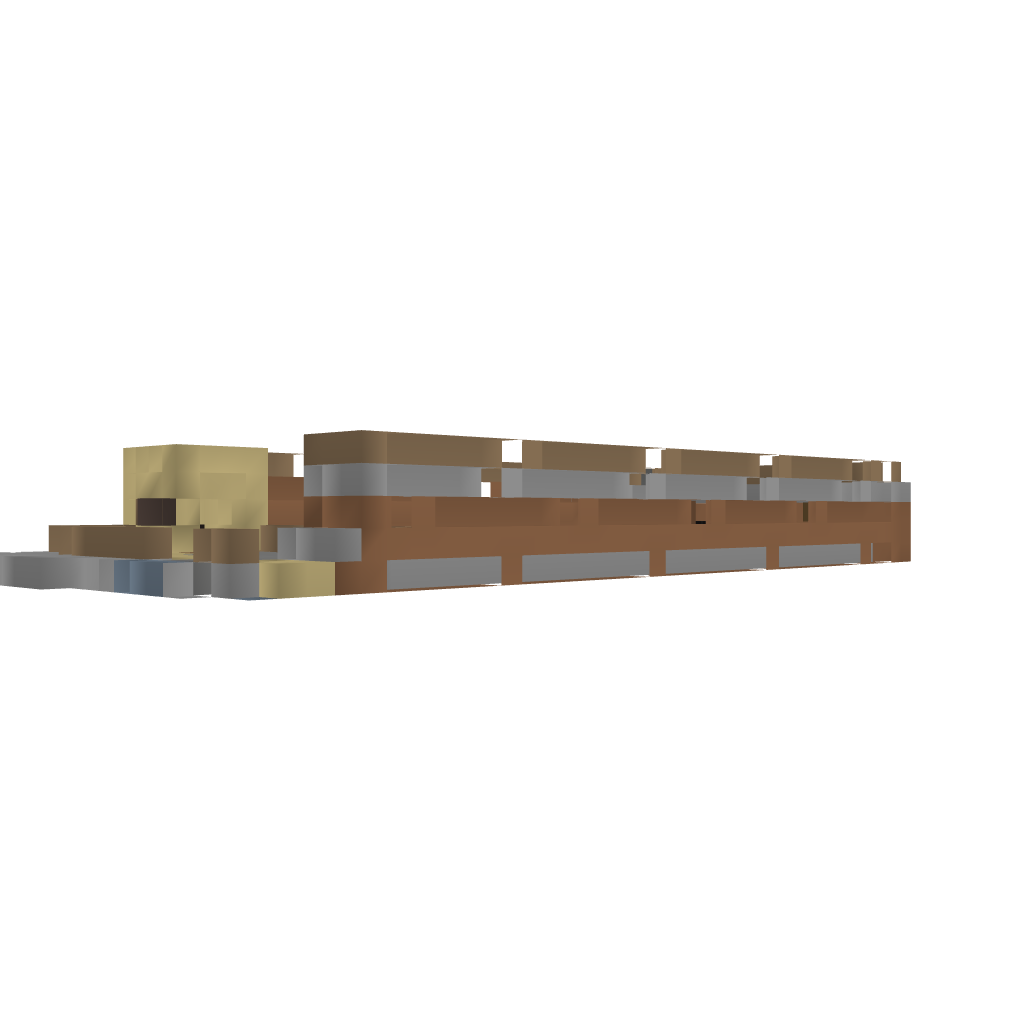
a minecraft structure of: simply archery range